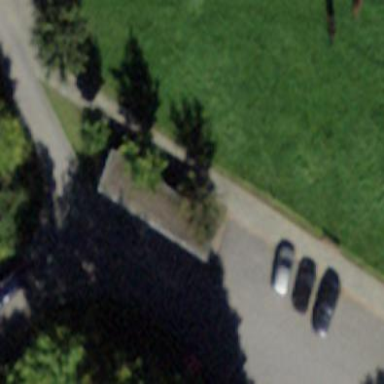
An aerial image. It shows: View of roof of building.